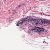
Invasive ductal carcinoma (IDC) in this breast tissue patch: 0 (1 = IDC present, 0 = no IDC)